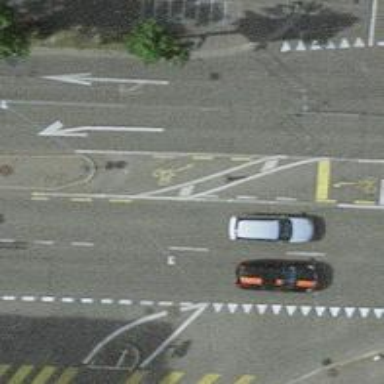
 all paved with asphalt. Trolley wires are present along the road."